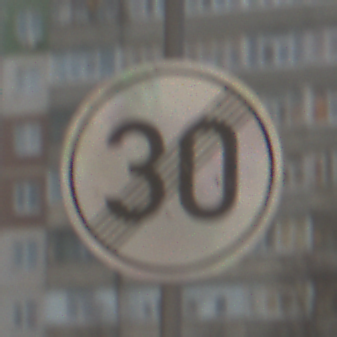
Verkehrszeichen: EndeGeschwindigkeit30
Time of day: MorningAfternoon
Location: Outdoor (Urban)
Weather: PartlyCloudy
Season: NotSpecified
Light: Natural